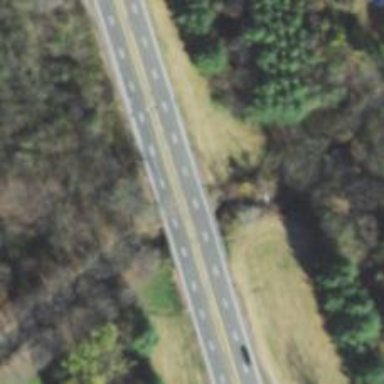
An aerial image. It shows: Bridge for trunk highway with expressway access.